Question: I have an application that displays pictures from the internet (showcase for designer work). I start caching my content in the internal cache directory, but the app content could take about 150 MB in cache size. And what android docs says :
> You should always maintain the cache files yourself and stay within a
reasonable limit of space consumed, such as 1MB. When the user
uninstalls your application, these files are removed.
So I took a look at the Currents app (Galaxy Nexus) and the cache size for the application is 110 MB. But what's weird is that applications like Google Currents & Google Maps cache the content in something called (USB Storage Data) :

So what is this 'USB Storage Data' that the previous application uses. And if you implement caching in your application, Do you loop over all <URL> to get the size every time you need to insert something and then compare and clear it? Or do you keep caching the content until Android decides its time to clean some application cache directory ?
I'm really interested to know what is the flow of managing cache in Android, or at least what other applications do with large content to cache.
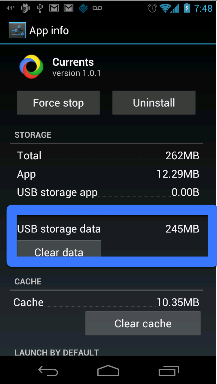
Answer: Before I get to your question, here's a brief explanation of the two storage types:
## Cache
This is an app-specific directory on the filesystem. The intent for this directory is store temporary data your application may need to keep around between sessions, but may not be vital to keep them forever. You typically access this directory with <URL>. This will show up as "Cache" on your app settings.
## Files
Like the cache directory, your app also has an app-specific directory for holding files. Files in this directory will exist until the app explicitly deletes them or the app is uninstalled. You typically access this directory with <URL>. This can show up as various things on the app info screen, but in your screenshot this is "USB Storage Data".
If you want to explicitly place on external media (typically SD card), you can use <URL>.
## The Difference
Both directories are specific only to your application (other apps do not have access). One of the differences between the cache and files directory is that if the system gets low on storage, the first place it is going to free resources is from your cache directory. The system will not clear any data from the files directory. Another difference is that the cache directory can typically be cleared manually from the app info screen. The files directory typically can as well, but clearing the files directory will also clear the cache directory.
## Which one do I use?
It depends on how vital that data is compared to the lifetime of your app. If you only need data for one session and you doubt you'll ever need to use that data again, then don't use either. Just keep it in memory until you don't need it. If you suspect you'll need to reuse the data between multiple sessions, but you don't to keep a hard copy, use the cache directory. If you must have this data no matter what, or if it's rather large data that needs persistent storage, use the files directory. Here's some examples I can think of:
- - - -
## When should I clear the cache directory?
From the 'Context.getCacheDir()' javadocs:
> Note: you should not rely on the system deleting these files for you;
you should always have a reasonable maximum, such as 1 MB, for the
amount of space you consume with cache files, and prune those files
when exceeding that space.
It uses the example of 1 MB, but that may or may not be reasonable for your app. Regardless, you need to set a hard maximum. The reason for this simply comes down to designing a responsible app. So when should you check? I would recommend checking every time you want to put something in the cache directory. Here's a very simple cache manager:
'''
public class CacheManager {
private static final long MAX_SIZE = 5242880L; // 5MB
private CacheManager() {
}
public static void cacheData(Context context, byte[] data, String name) throws IOException {
File cacheDir = context.getCacheDir();
long size = getDirSize(cacheDir);
long newSize = data.length + size;
if (newSize > MAX_SIZE) {
cleanDir(cacheDir, newSize - MAX_SIZE);
}
File file = new File(cacheDir, name);
FileOutputStream os = new FileOutputStream(file);
try {
os.write(data);
}
finally {
os.flush();
os.close();
}
}
public static byte[] retrieveData(Context context, String name) throws IOException {
File cacheDir = context.getCacheDir();
File file = new File(cacheDir, name);
if (!file.exists()) {
// Data doesn't exist
return null;
}
byte[] data = new byte[(int) file.length()];
FileInputStream is = new FileInputStream(file);
try {
is.read(data);
}
finally {
is.close();
}
return data;
}
private static void cleanDir(File dir, long bytes) {
long bytesDeleted = 0;
File[] files = dir.listFiles();
for (File file : files) {
bytesDeleted += file.length();
file.delete();
if (bytesDeleted >= bytes) {
break;
}
}
}
private static long getDirSize(File dir) {
long size = 0;
File[] files = dir.listFiles();
for (File file : files) {
if (file.isFile()) {
size += file.length();
}
}
return size;
}
}
'''
Of course, this could be an expensive operation, so you should plan on caching on a background thread.
Also, this could be as complicated as you need it to be. In my example, I'm assuming all cached files are placed at the root of the cache directory, so I don't check for potential sub-directories. The routine for deleting files can also become more sophisticated, such as deleting files by oldest access date.
One thing to keep in mind when deciding to cache data is that you need to always plan for the case that your cached data no longer exists. Always have a routine in place to retrieve data by external means when your cache doesn't have it in storage. Likewise, always check your cache before retrieve data externally. The purpose of the cache is to cut down on network activity, long processes, and provide a responsive UI in your app. So use it responsibly :)